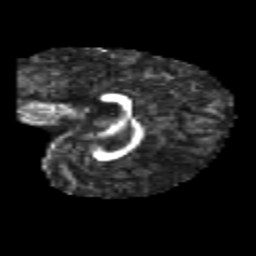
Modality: FA
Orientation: sagittal
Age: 6
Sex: male
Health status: healthy